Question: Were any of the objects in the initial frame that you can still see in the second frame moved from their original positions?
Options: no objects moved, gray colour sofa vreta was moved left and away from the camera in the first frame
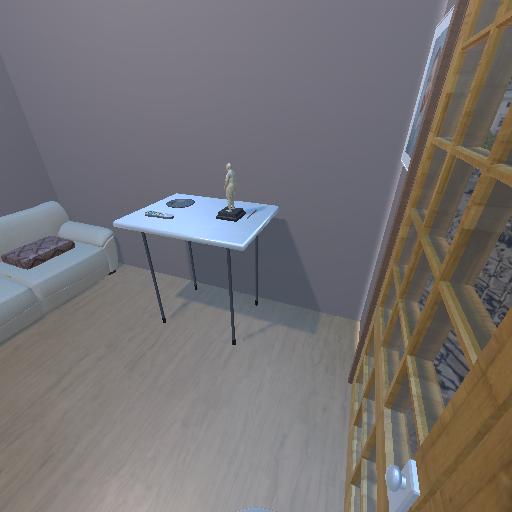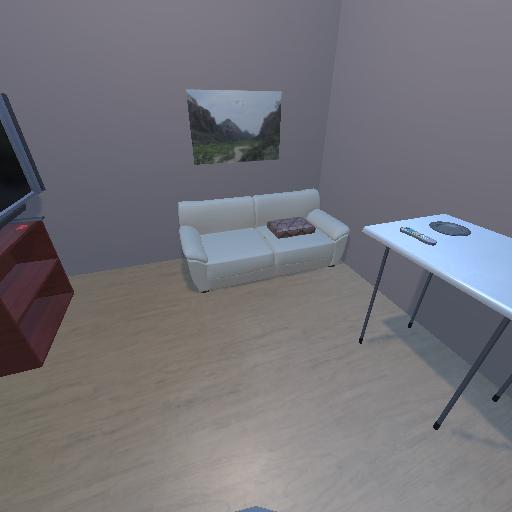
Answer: no objects moved